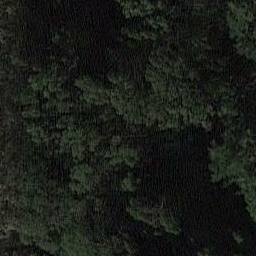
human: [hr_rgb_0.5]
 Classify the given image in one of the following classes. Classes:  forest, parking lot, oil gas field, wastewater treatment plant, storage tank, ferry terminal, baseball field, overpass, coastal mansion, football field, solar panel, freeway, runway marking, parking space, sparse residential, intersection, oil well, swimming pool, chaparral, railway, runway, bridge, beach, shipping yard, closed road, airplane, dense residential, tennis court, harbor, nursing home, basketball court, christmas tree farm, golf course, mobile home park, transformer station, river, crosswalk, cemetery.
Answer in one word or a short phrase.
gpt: forest